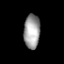
Tissue: prostate
Cell type: T cells
Senescence score: 0.2971
Nuclear area (px): 543
Mean DAPI intensity: 158.492